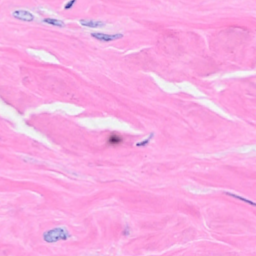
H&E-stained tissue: Breast